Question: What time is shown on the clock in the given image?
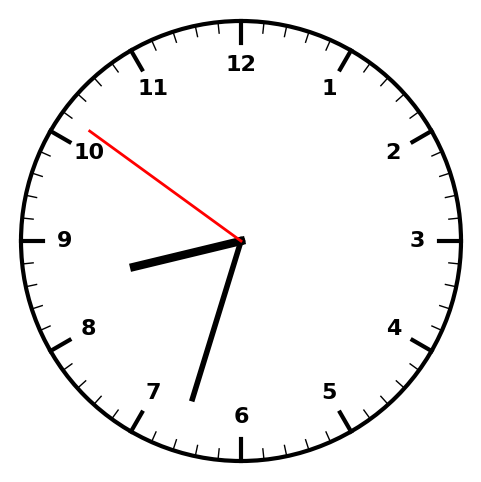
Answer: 08:32:51